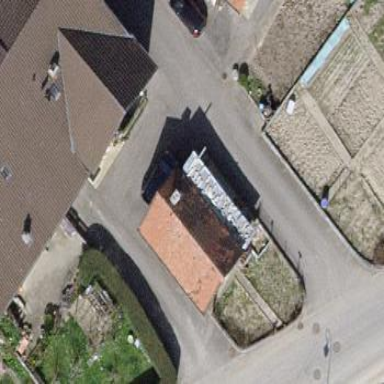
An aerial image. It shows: Garage building.